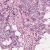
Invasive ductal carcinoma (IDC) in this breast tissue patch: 1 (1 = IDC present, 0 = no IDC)